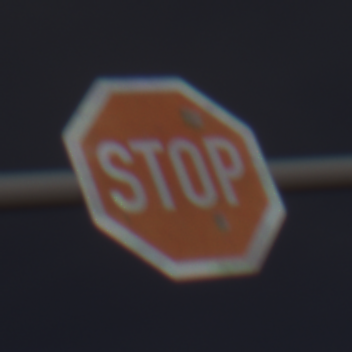
Verkehrszeichen: Stop
Umgebung: Outdoor, Nature
Tageszeit: MorningAfternoon
Wetter: PartlyCloudy
Licht: Natural
Jahreszeit: NotSpecified
Kontrast: HighContrast